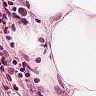
Metastatic tissue present: no